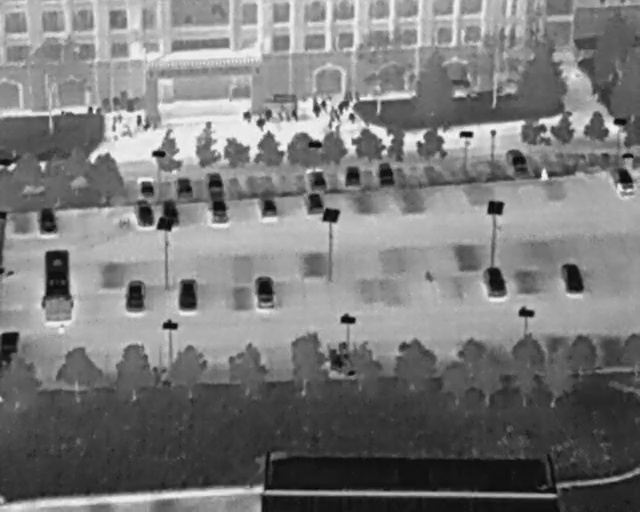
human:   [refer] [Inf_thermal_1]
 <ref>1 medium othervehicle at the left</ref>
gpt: <box>[[3, 52, 14, 58, 178]]</box>

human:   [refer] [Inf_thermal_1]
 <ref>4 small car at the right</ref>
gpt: <box>[[78, 29, 83, 33, 169], [94, 33, 99, 37, 162], [74, 53, 79, 57, 171], [86, 52, 91, 56, 162]]</box>

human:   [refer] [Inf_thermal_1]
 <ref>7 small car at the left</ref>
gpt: <box>[[5, 41, 9, 44, 175], [20, 39, 24, 43, 168], [24, 39, 28, 43, 170], [21, 35, 24, 38, 172], [27, 34, 30, 38, 172], [18, 55, 23, 59, 2], [26, 55, 31, 59, 2]]</box>

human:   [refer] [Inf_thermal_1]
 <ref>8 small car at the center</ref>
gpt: <box>[[31, 33, 35, 36, 176], [32, 39, 36, 42, 173], [39, 38, 43, 42, 172], [47, 33, 51, 37, 169], [47, 37, 50, 41, 169], [53, 32, 56, 36, 176], [58, 32, 62, 35, 174], [38, 55, 43, 59, 178]]</box>

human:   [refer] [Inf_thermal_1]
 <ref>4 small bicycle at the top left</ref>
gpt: <box>[[20, 22, 22, 24, 2], [13, 20, 14, 22, 2], [16, 23, 19, 24, 2], [22, 23, 23, 25, 35]]</box>

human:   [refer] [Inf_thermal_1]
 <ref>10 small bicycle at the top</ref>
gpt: <box>[[37, 21, 39, 23, 2], [39, 23, 41, 24, 168], [40, 21, 42, 22, 2], [44, 20, 47, 22, 164], [42, 21, 44, 23, 168], [47, 19, 50, 21, 174], [49, 19, 51, 21, 168], [52, 19, 54, 21, 140], [50, 21, 53, 24, 12], [54, 22, 55, 23, 165]]</box>